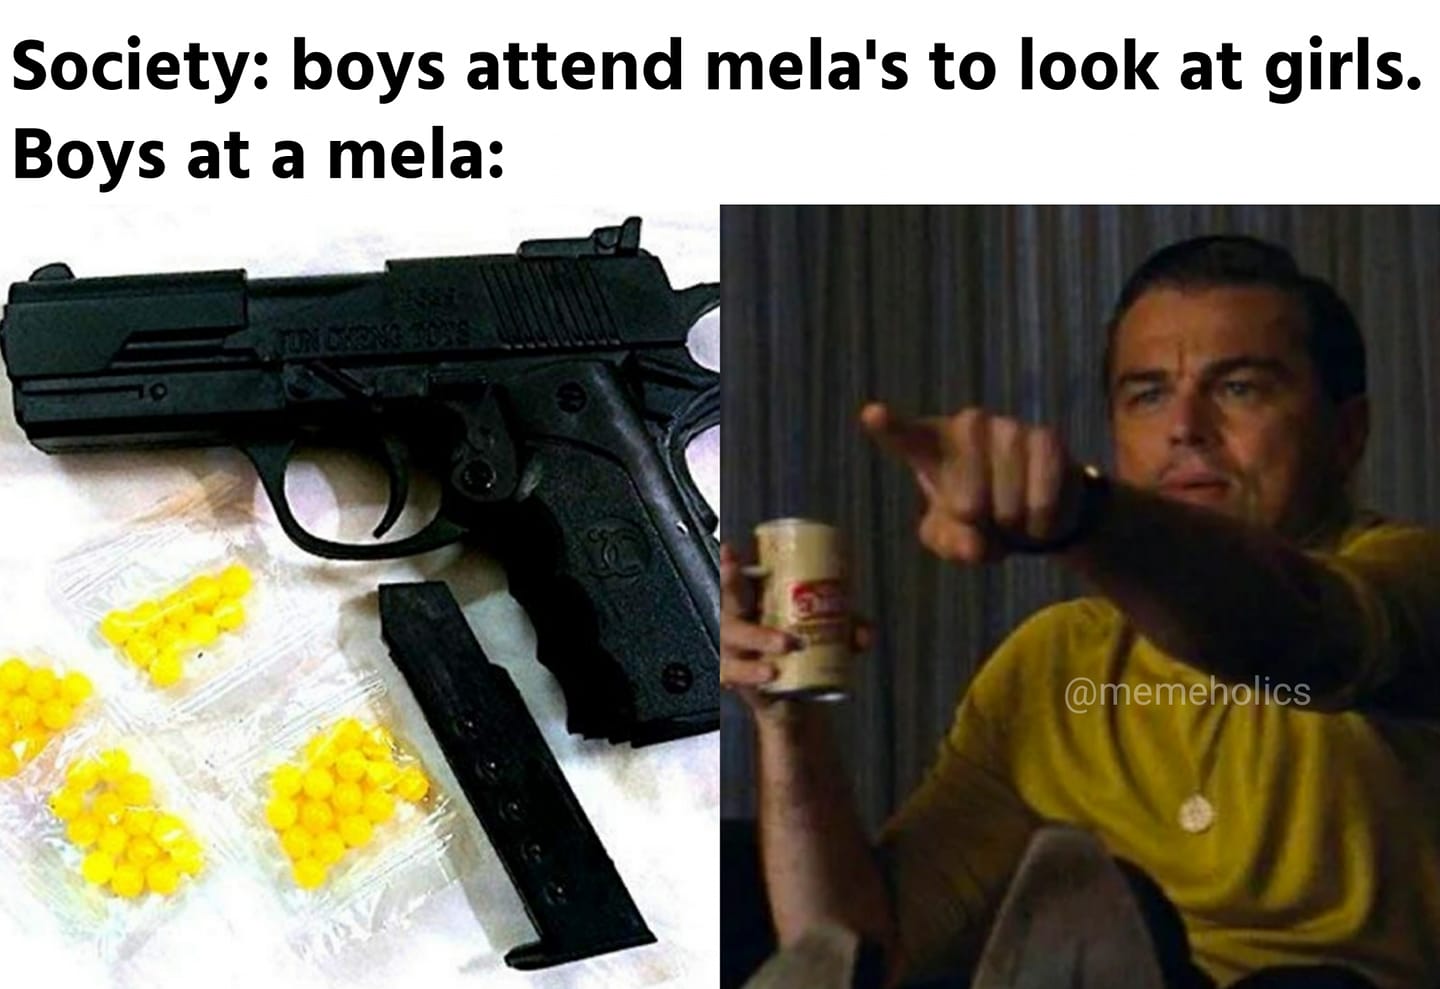
Caption: Society : boys attend mela's to look at girls.  Boys at a mela:
Label: non-hate